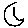
Label: moon